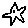
Label: star